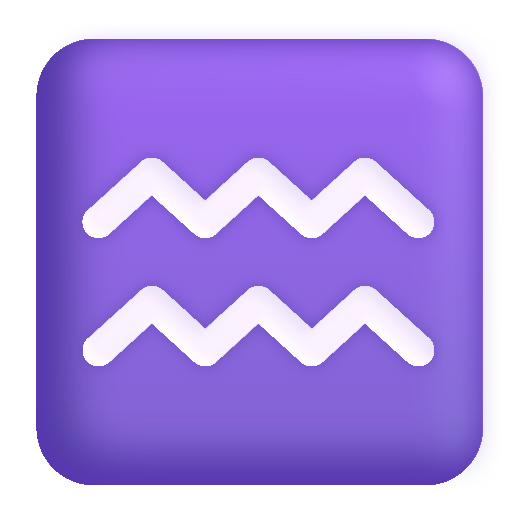
aquarius color